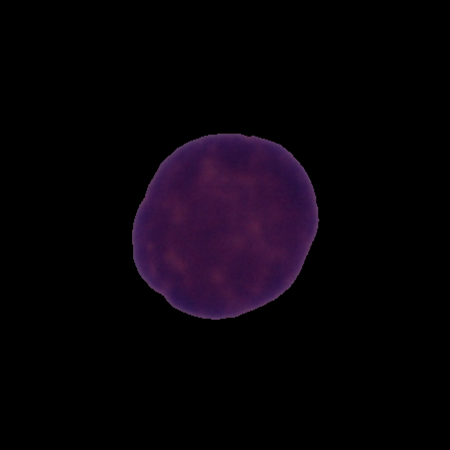
Label: healthy